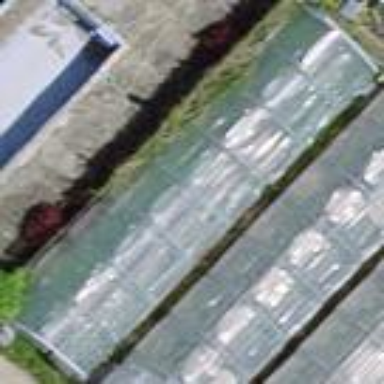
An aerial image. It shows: Greenhouse.